Field crop: maize
Growth stage: 1
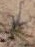
Species: salsola